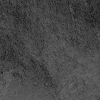
Atmospheric dust classification: not_dusty